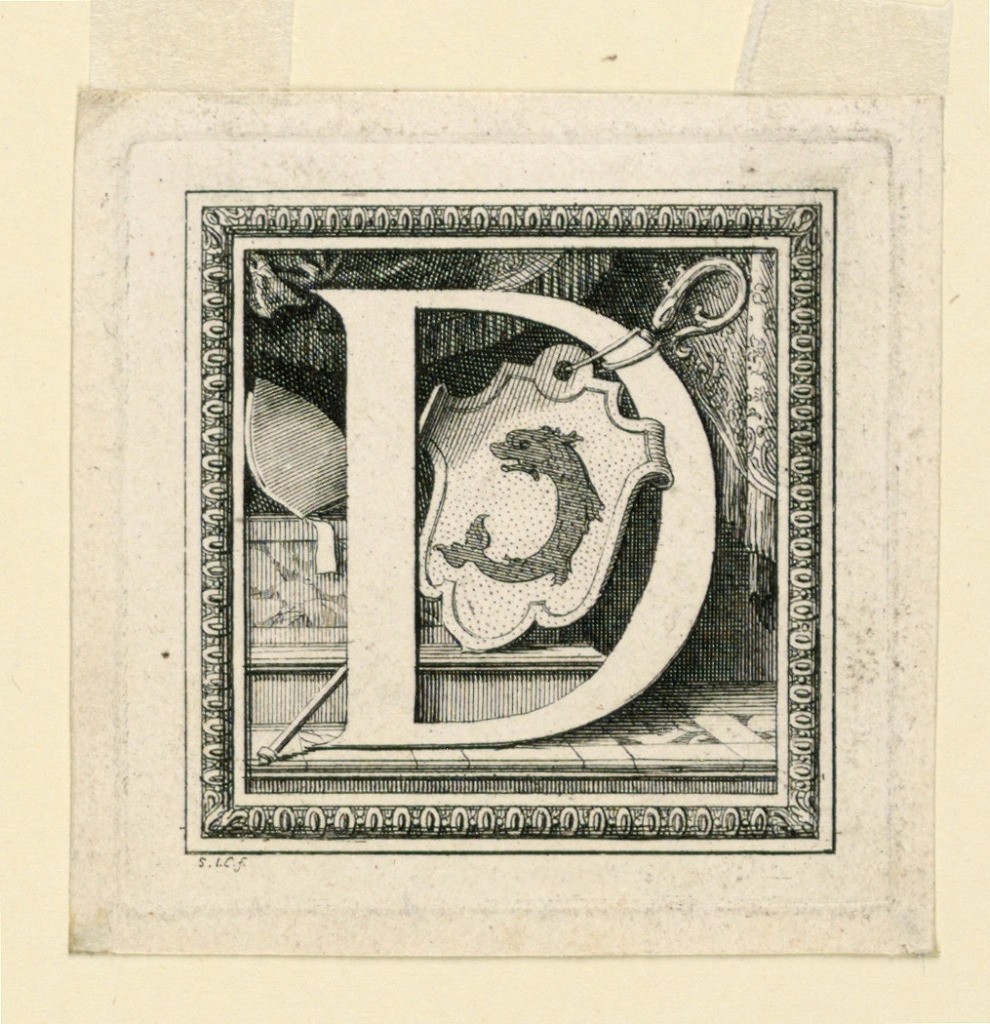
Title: Letter D, for Baluze's "Histoire générale de la Maison d'Auvergne"
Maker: Sebastien Leclerc, French, 1637–1714
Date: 1707–08
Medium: Etching on paper
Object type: Print
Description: A shield with a dolphin is suspended from the D. Mitre and crozier are shown in the rear.